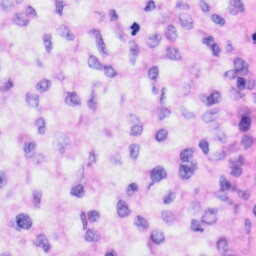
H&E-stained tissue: Liver